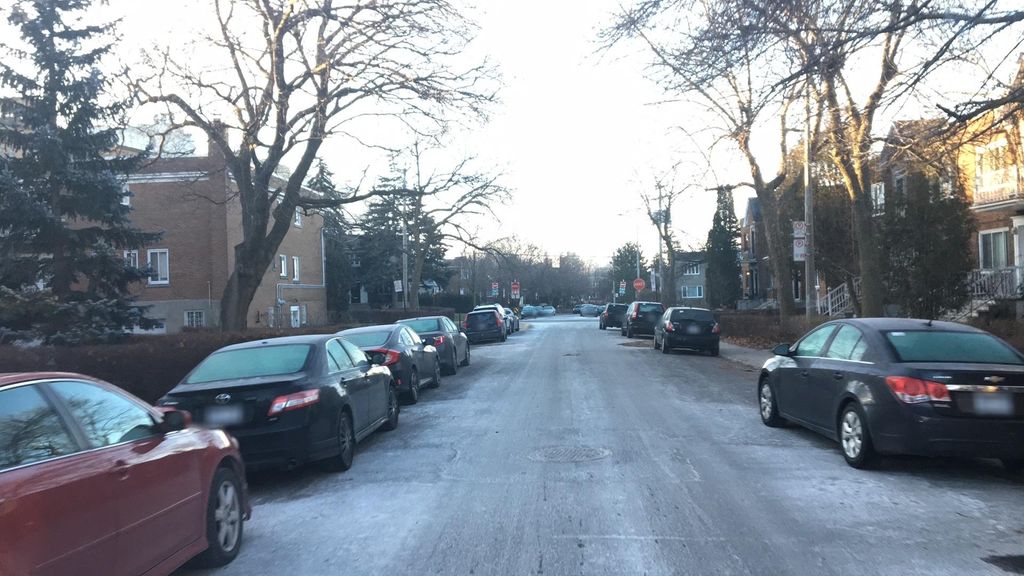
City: montreal